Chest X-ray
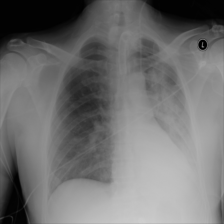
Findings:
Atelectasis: positive
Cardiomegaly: negative
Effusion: negative
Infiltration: negative
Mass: negative
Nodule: negative
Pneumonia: positive
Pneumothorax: negative
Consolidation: negative
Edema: negative
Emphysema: negative
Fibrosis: negative
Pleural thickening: negative
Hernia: negative